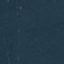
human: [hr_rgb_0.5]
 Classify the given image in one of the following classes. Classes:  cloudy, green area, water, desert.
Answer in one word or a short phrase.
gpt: green area